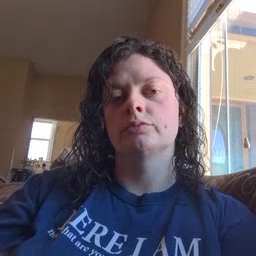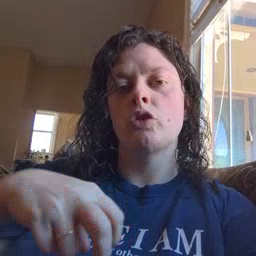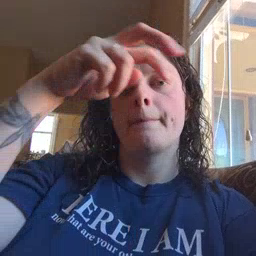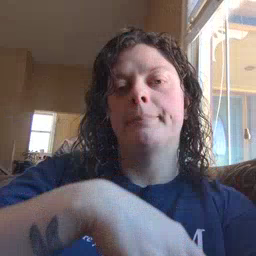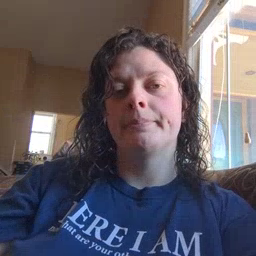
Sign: jump